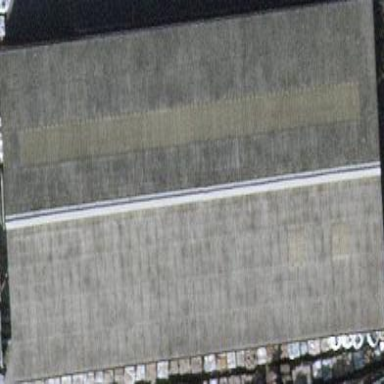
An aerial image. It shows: Warehouse building.